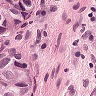
Metastatic tissue present: yes